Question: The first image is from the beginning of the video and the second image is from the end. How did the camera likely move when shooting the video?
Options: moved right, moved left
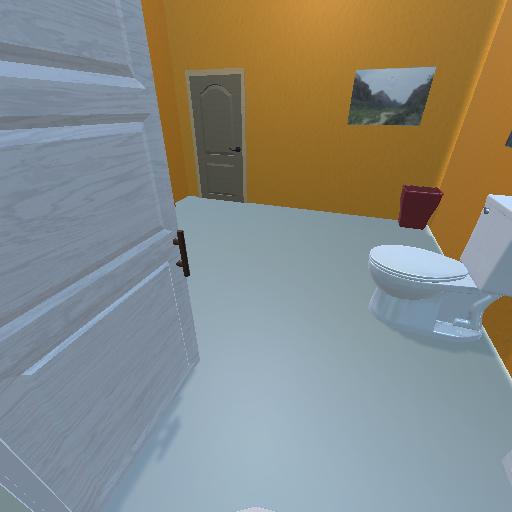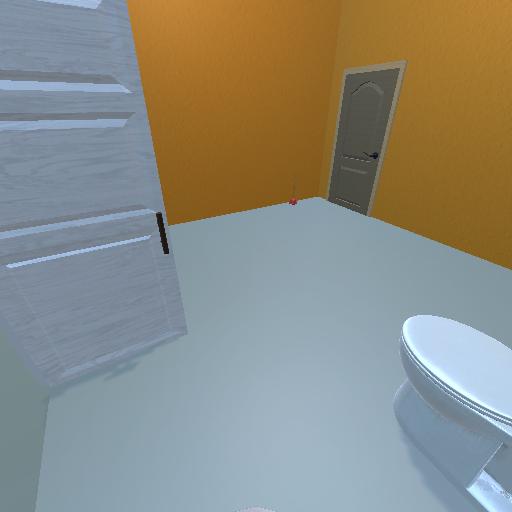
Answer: moved right